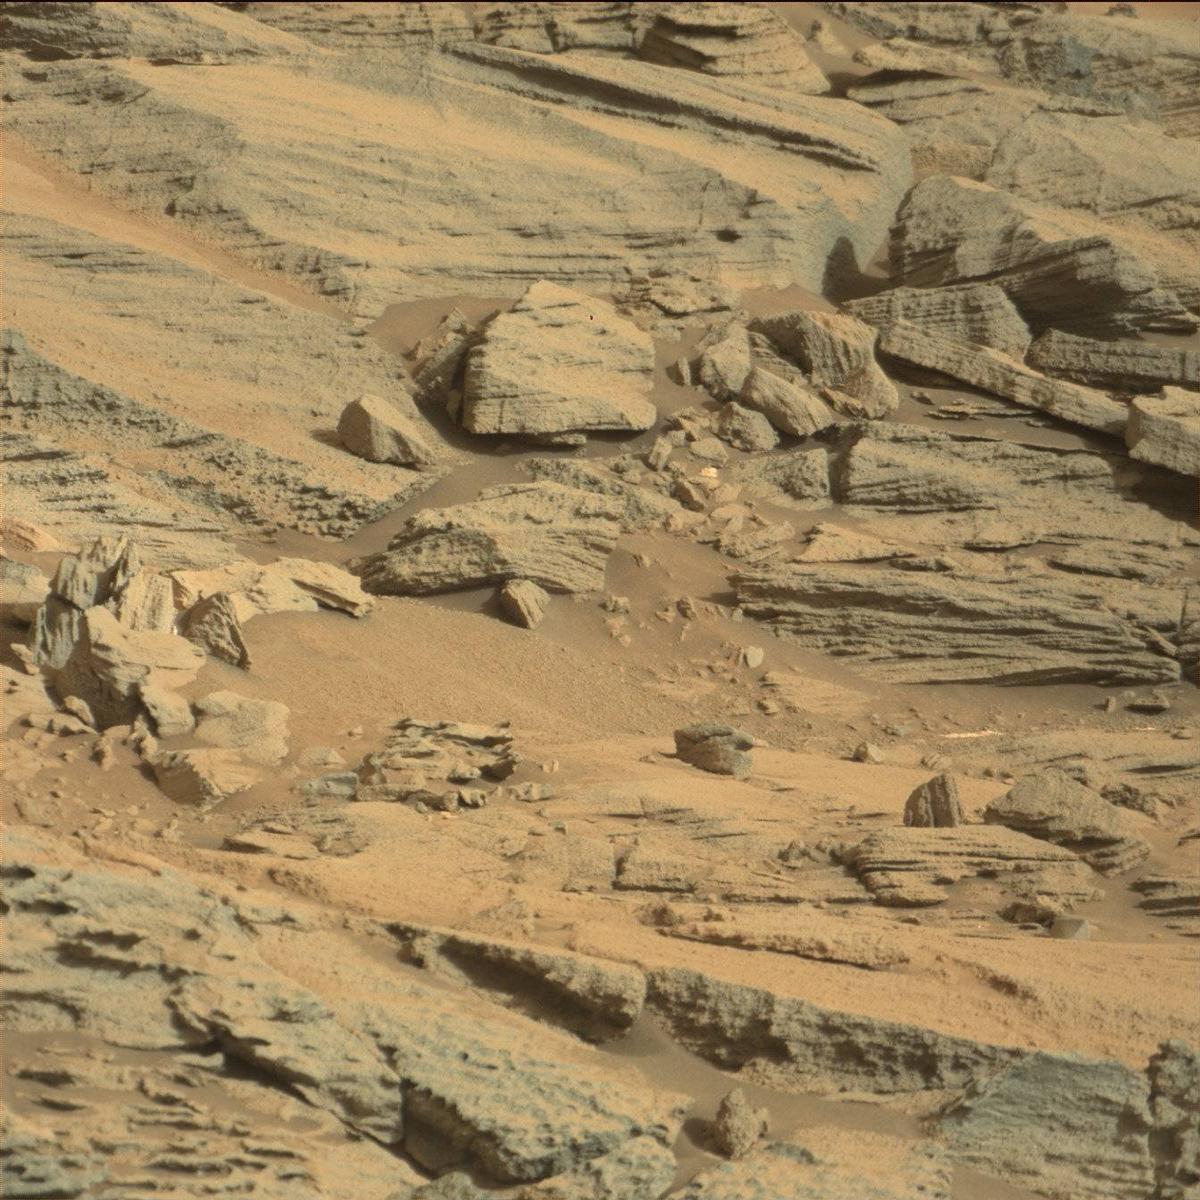
Terrain classes present: Bedrock, Rock, Sand / Soil